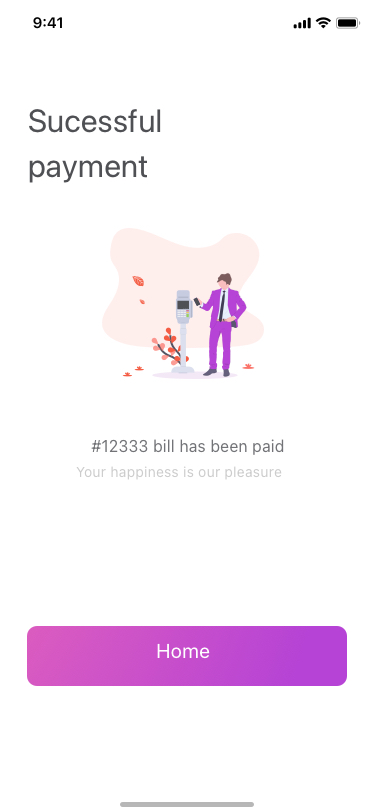
Text in this UI design:
Sucessful
payment
#12333 bill has been paid
Your happiness is our pleasure
Home